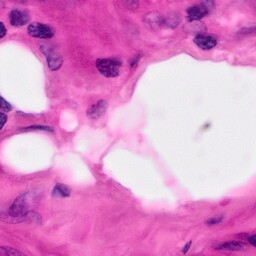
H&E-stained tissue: Pancreatic